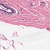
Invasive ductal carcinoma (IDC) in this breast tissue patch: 0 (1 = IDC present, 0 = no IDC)